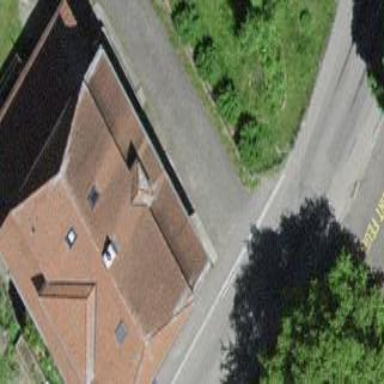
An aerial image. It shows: Residential building with half-hipped roof shape.